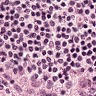
Metastatic tissue present: no